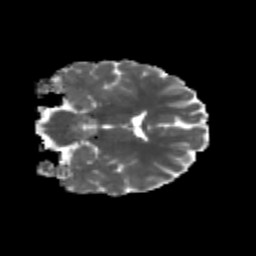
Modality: MD
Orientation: coronal
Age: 23
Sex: male
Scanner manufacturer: siemens
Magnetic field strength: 3 T
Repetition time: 3.5 s
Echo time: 0.113 s